Question: I'm trying to implement the wmd-editor from the <URL> and I'm running into an issue.
As you type into the textarea, it kicks off two paint operations in the browser. One to repaint the textarea itself, and one to repaint the preview panel. You can watch this happening on stackoverflow by opening the chrome inspector and using the timeline tab while typing some text into a question field.
But on my page, the browser repaints the entire viewport when it has to do these paint operations. And that takes much longer... about 100ms for each paint operation on my page versus about 1ms on stackoverflow.
In my testing this seems to be css related... I can recreate this behavior in the wmd-new example page by stripping all styles.
My page isn't public yet, but hopefully I can ask in a generic way... what will cause the browser to repaint the entire viewport on a dom change instead of just repainting that portion of the dom?
A view of what I'm talking about here.

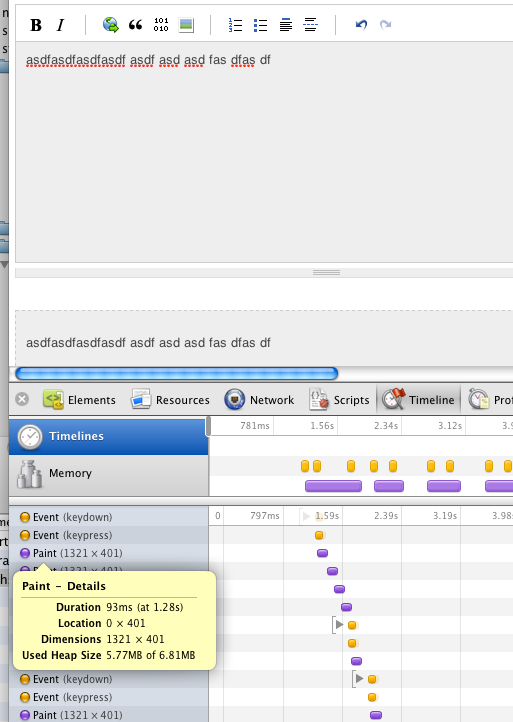
Answer: AHA! Ah--ha! (forgive the enthusiasm)
The issue is that I was using the box-shadow css property to frame my page. It takes longer to reflow/repaint content when the browser needs to calculate that shadow on each change (~100ms vs ~1ms). And when using wmd-editor, you're updating the dom on each keypress, so that difference adds up. And the effect is most exaggerated when the browser is maximized, as it recalculates the entire viewport.
So maybe that's one of the reasons stackoverflow doesn't have any frames or shadows on the page... just clean edges.
You can see what I mean at this <URL>. Open it up in firefox, maximized the page, and start typing away. Now use firebug to remove the box-shadow property on the body element, close firebug back up and try again. Big difference.
Thanks to Balpha for his comment, which was spot on.